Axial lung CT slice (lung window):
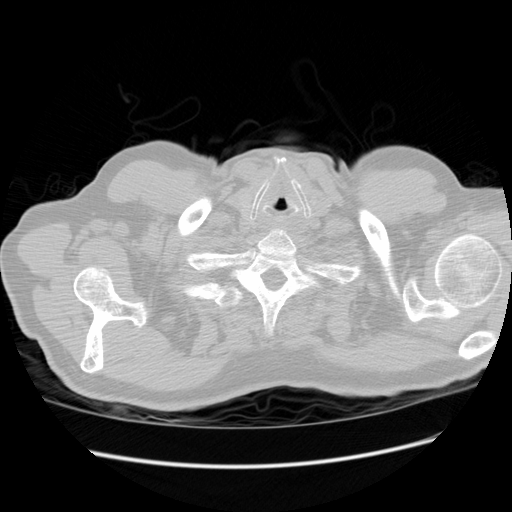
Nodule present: no